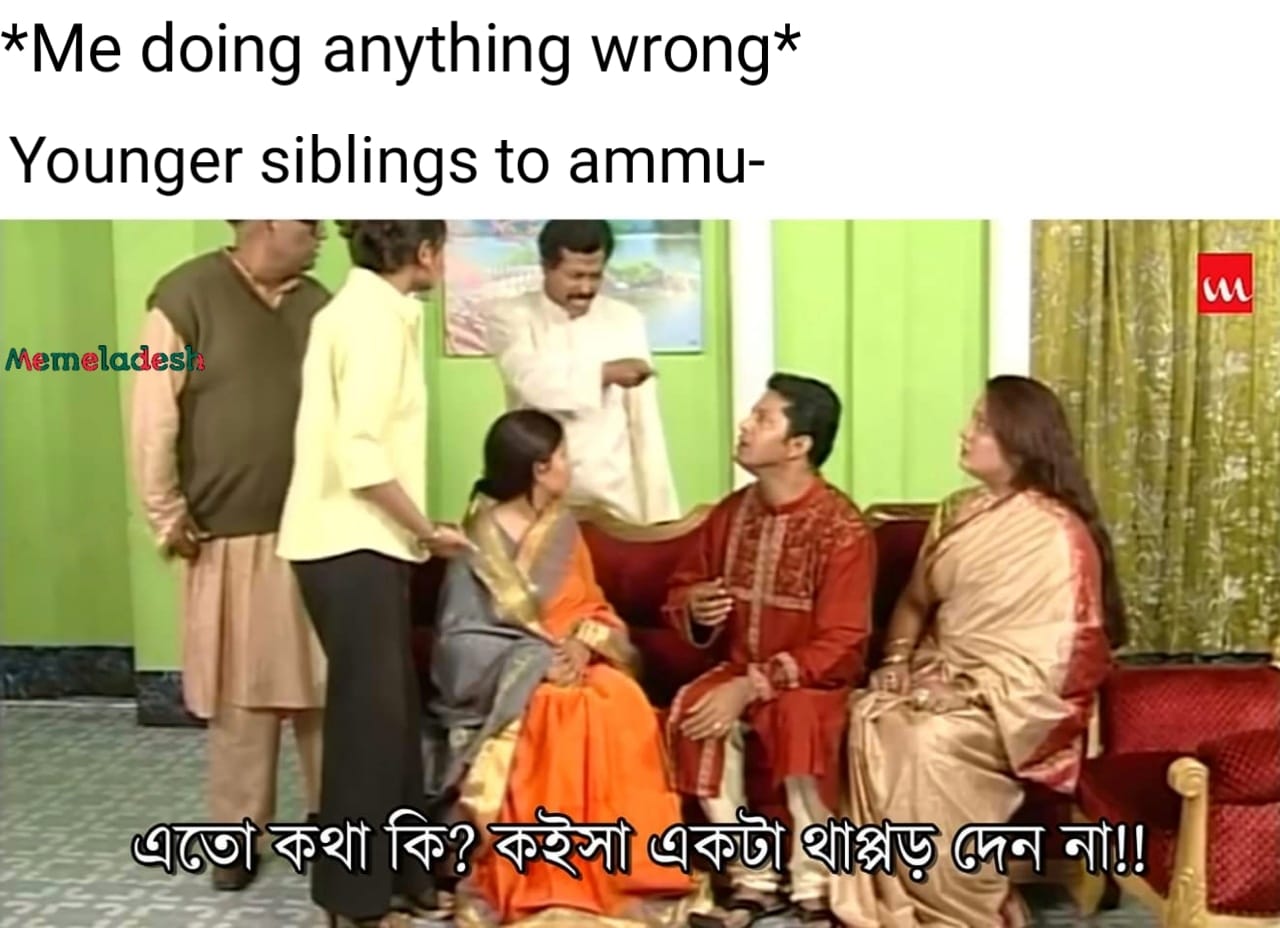
Caption: * Me doing anything wrong*    Younger siblings to ammu -      এতো কথা কি ? কইসা একটা থাপ্পড় দেন না !!
Label: non-hate